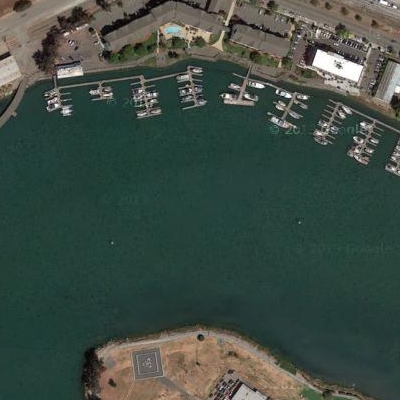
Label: dRiverLake